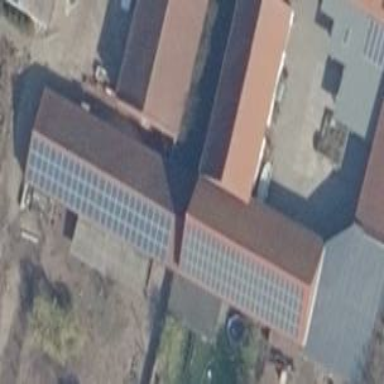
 generating electricity through photovoltaic methods."